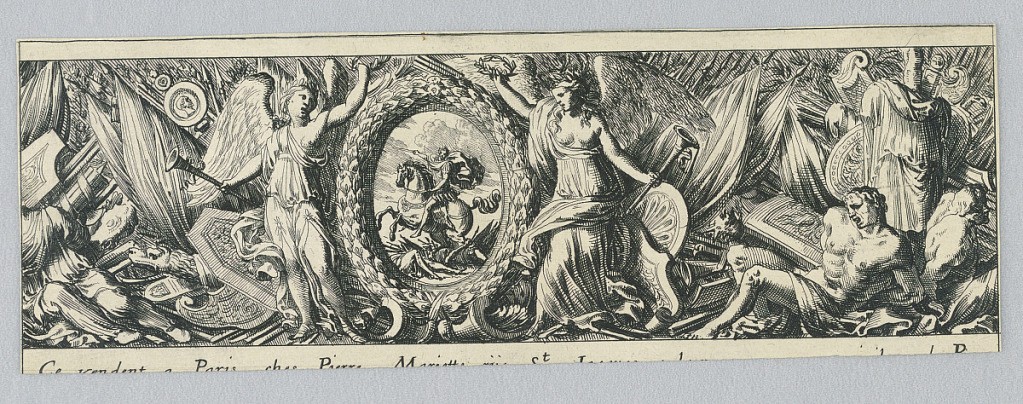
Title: Frieze
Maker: Jean Le Pautre, French, 1618–1682
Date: ca. 1650
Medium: Etching on paper
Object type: Print
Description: Top frieze of a set of three.